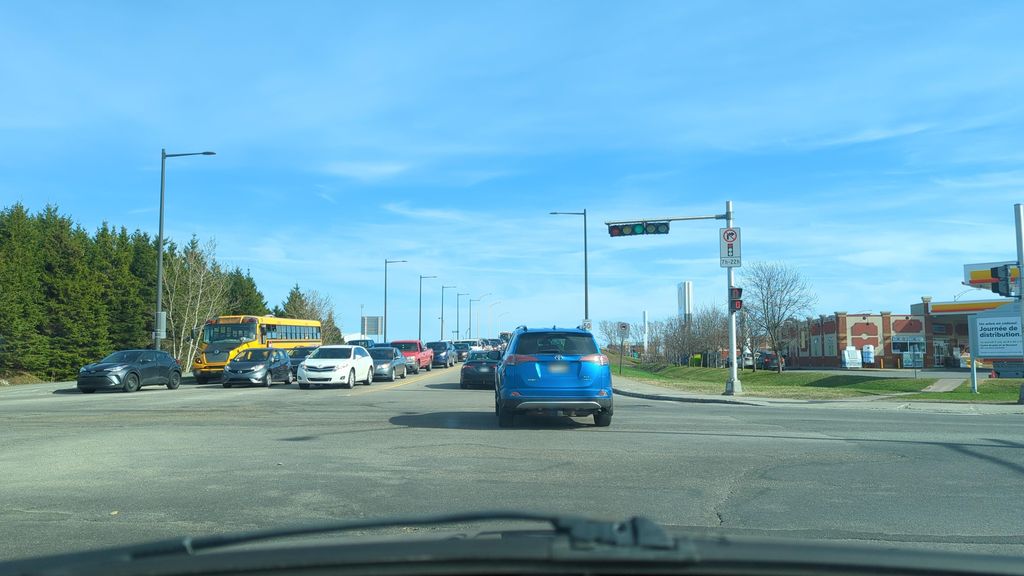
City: quebec_city